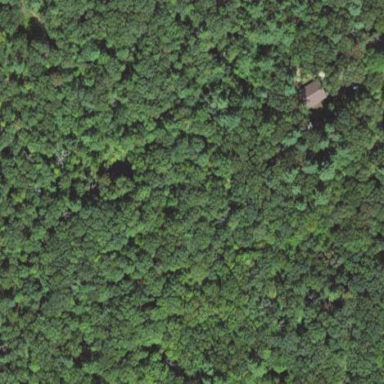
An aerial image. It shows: Mixed woodland with various types of leaves.